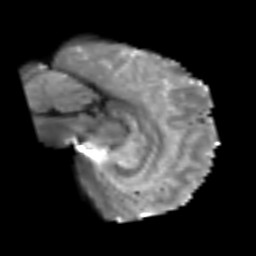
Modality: T2w
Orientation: sagittal
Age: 56
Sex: male
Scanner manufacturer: siemens
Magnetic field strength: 3 T
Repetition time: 6.1 s
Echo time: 0.101 s